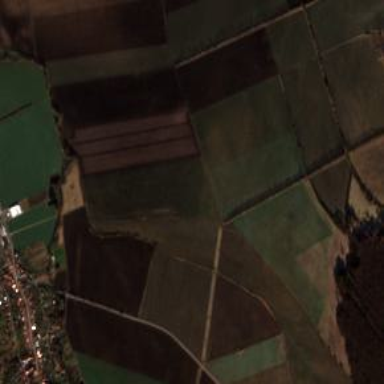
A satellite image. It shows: Picturesque farmland scene.